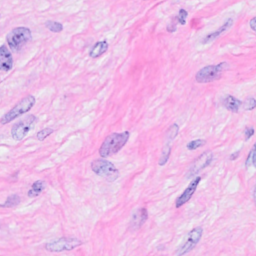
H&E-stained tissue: Breast